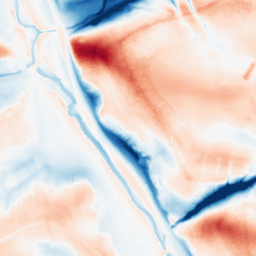
Category: classical
Decomposition family: gaussian_anisotropic
Decomposition parameters: sigma_x: 5
sigma_y: 20
Upsampling method: quadratic
Upsampling parameters: scale: 2
Upsampling scale: 2